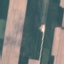
Land use / land cover: AnnualCrop